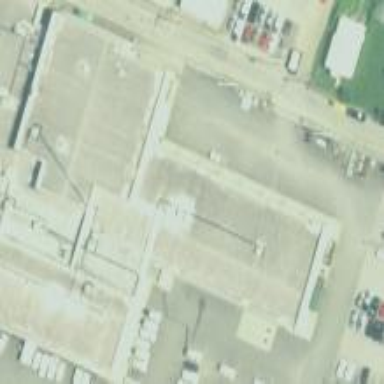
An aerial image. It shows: Building.